Field crop: tomato
Growth stage: 2
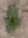
Species: solanum